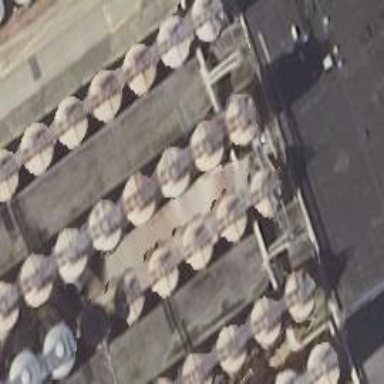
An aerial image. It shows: Storage tank that is man-made.